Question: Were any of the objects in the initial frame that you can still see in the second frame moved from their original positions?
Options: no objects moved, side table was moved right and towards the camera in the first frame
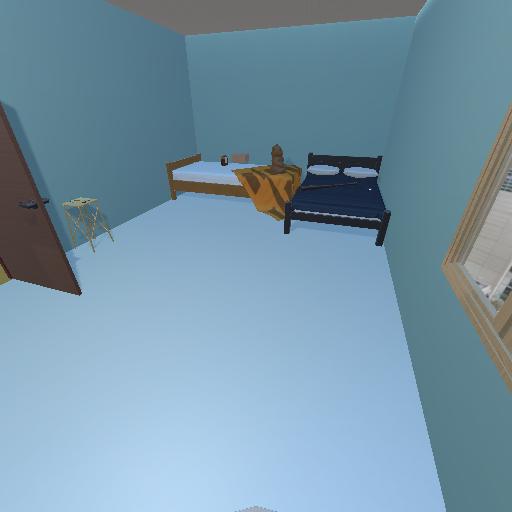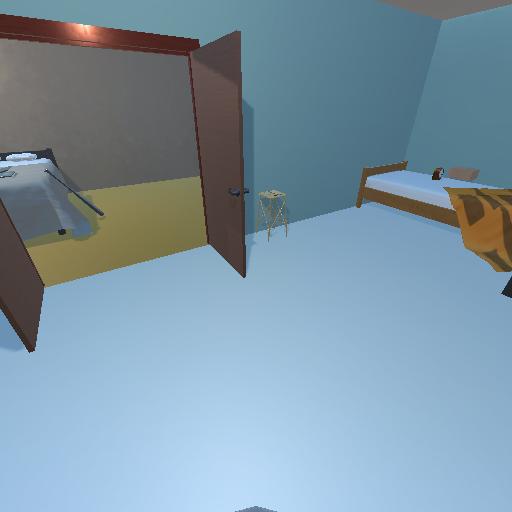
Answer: no objects moved